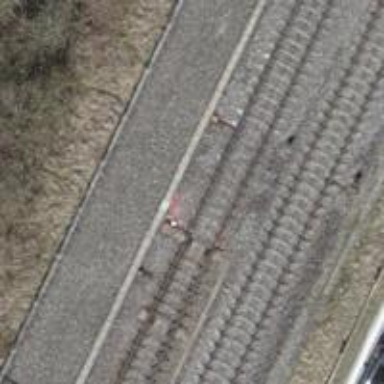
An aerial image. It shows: Railway switch.